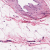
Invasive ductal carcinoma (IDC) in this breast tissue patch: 0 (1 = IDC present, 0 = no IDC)